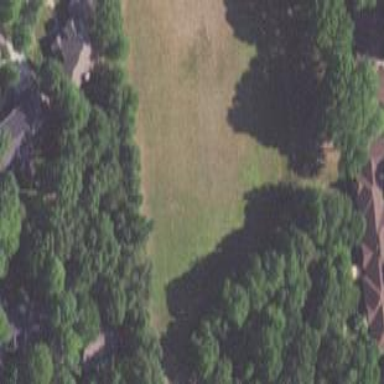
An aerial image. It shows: Park.